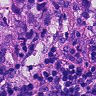
Metastatic tissue present: yes